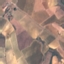
Land use / land cover class: PermanentCrop